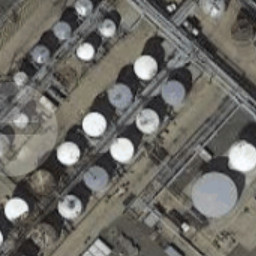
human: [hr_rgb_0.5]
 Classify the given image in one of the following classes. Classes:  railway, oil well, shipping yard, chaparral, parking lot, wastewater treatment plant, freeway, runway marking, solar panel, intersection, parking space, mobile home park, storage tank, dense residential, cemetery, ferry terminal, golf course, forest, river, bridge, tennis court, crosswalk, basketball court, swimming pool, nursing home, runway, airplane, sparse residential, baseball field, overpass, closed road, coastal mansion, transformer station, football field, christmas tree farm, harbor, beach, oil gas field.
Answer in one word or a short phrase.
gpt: storage tank